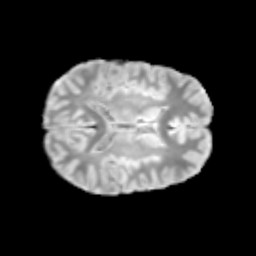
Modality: T2w
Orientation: axial
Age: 12
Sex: male
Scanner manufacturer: siemens
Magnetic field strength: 3 T
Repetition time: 3.8 s
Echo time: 0.07 s